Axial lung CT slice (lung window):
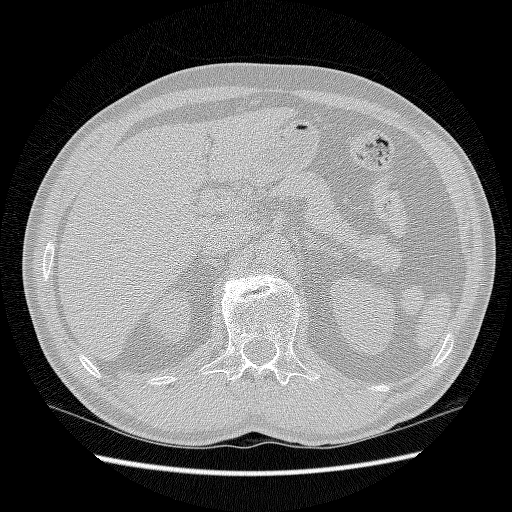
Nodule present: no